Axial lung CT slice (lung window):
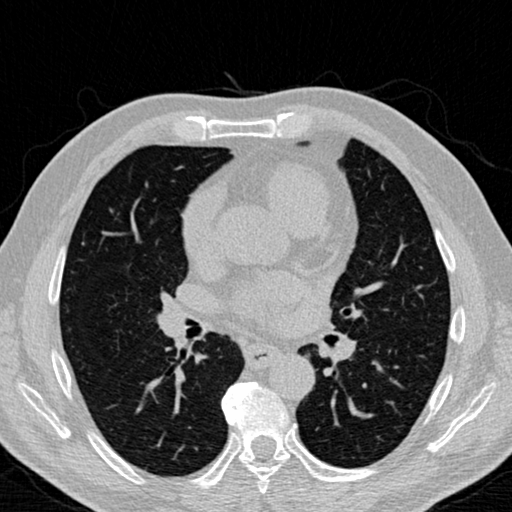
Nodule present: no